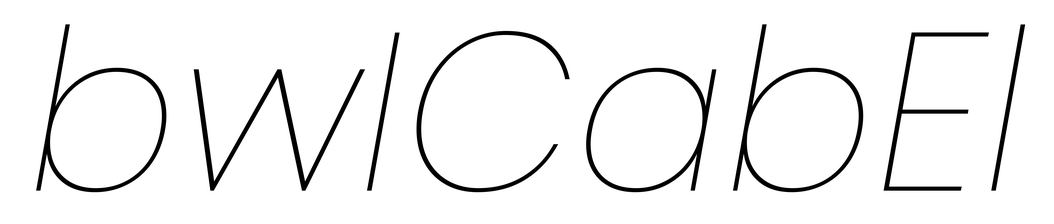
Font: Poppins-ThinItalic